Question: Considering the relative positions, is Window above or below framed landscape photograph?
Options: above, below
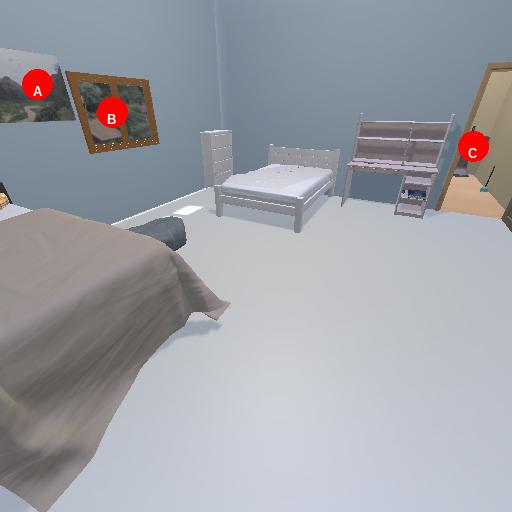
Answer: above